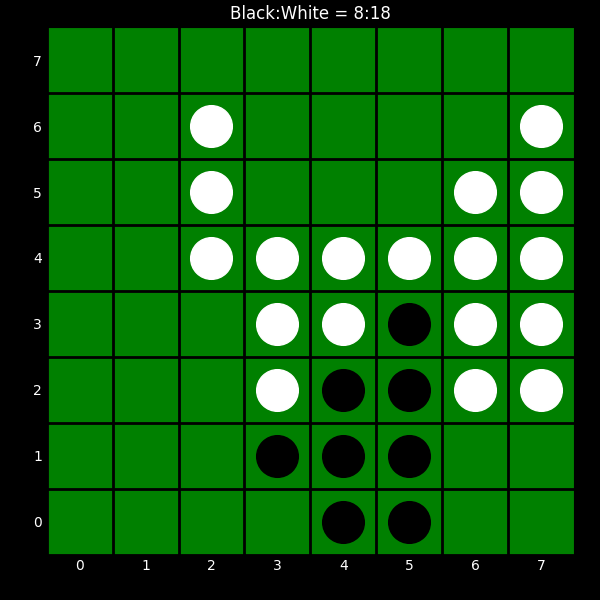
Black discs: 8
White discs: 18